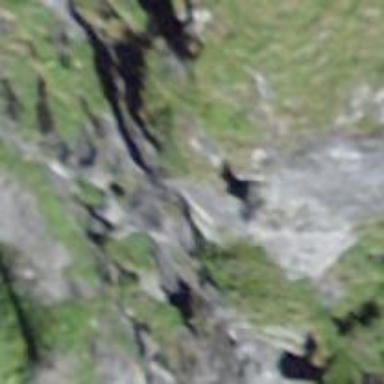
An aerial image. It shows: Natural cliff.